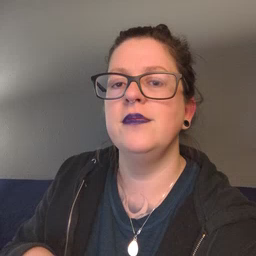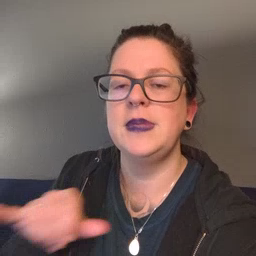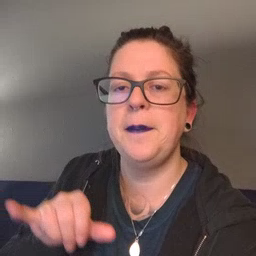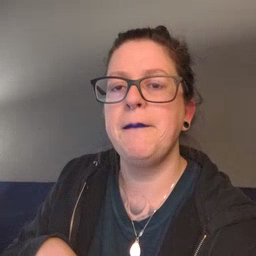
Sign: same